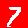
Digit: 7